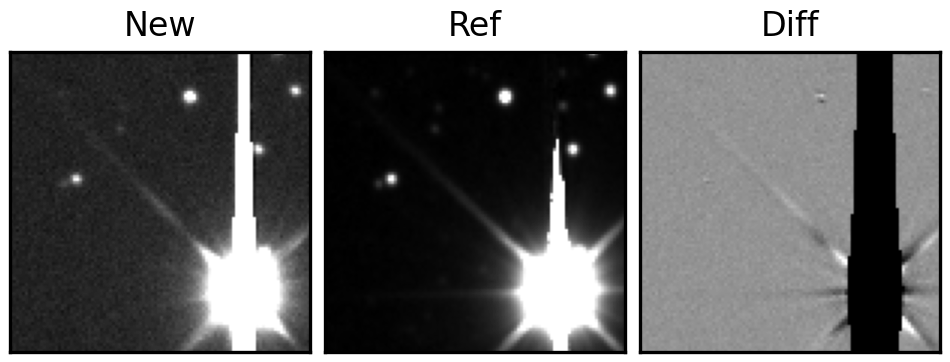
Label: bogus